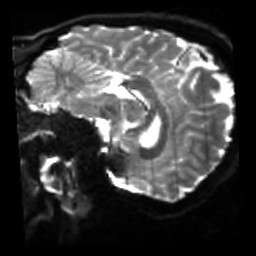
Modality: sbref
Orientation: sagittal
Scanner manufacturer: siemens
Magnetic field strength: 3 T
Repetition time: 4 s
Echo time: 0.0594 s